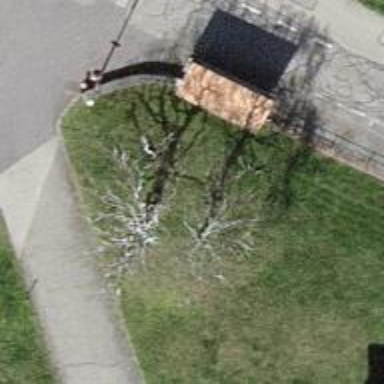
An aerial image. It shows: Beautiful tree in nature.